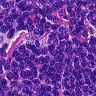
Metastatic tissue present: no